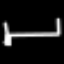
Label: bed